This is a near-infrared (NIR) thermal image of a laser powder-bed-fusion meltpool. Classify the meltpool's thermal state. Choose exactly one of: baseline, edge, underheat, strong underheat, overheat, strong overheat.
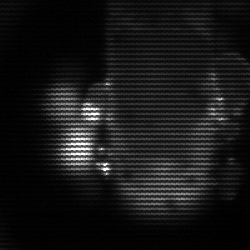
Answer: strong underheat